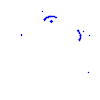
Particle: proton